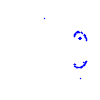
Particle: kaon